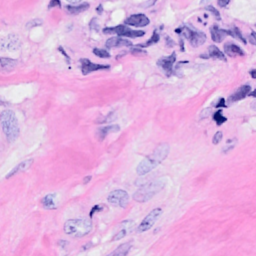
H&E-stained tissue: Breast